Field crop: maize
Growth stage: 2
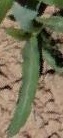
Species: maize